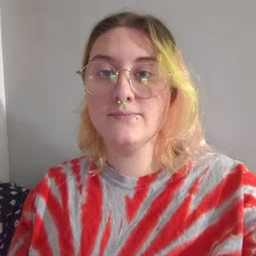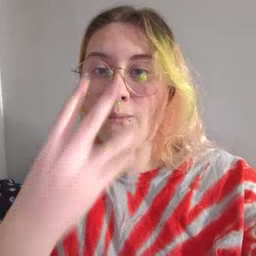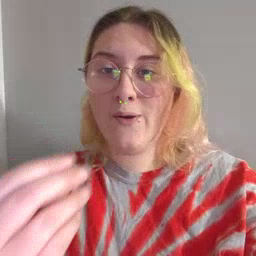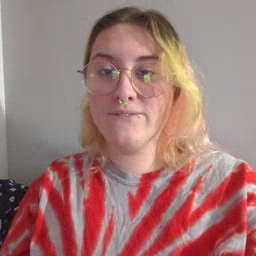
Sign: wolf